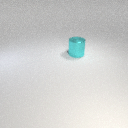
large cyan metal cylinder